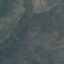
Label: HerbaceousVegetation